Interaction volume radius: 10 \u00c5
Interaction volume height: 25 \u00c5
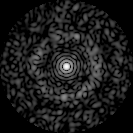
Disorder parameter: 0.8334